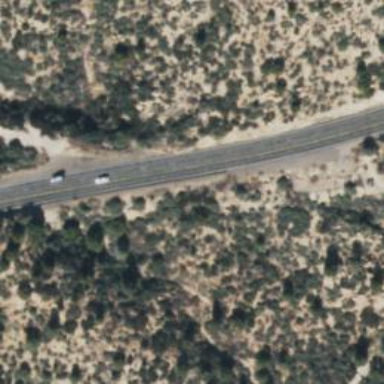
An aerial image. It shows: Abandoned road.